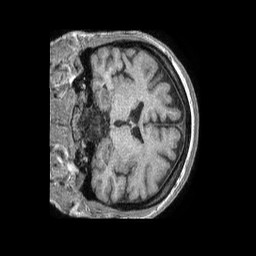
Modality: T1w
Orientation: coronal
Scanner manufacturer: philips
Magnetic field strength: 1.5 T
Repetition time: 0.007867 s
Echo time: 0.003696 s